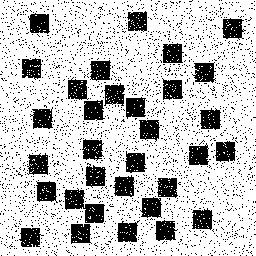
Squares: 32
Triangles: 0
Stars: 0
Total shapes: 32